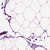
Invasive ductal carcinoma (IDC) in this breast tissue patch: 0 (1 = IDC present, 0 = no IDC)